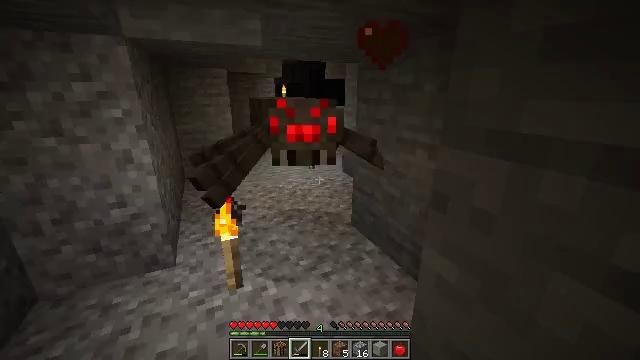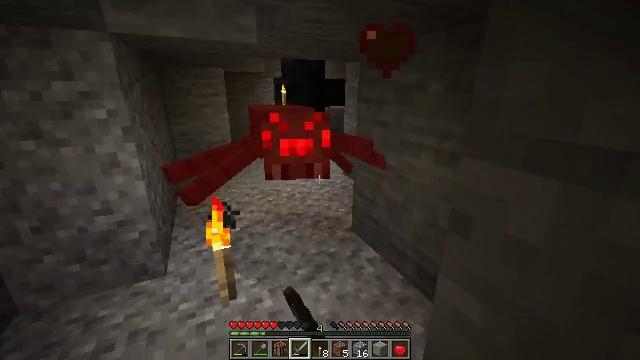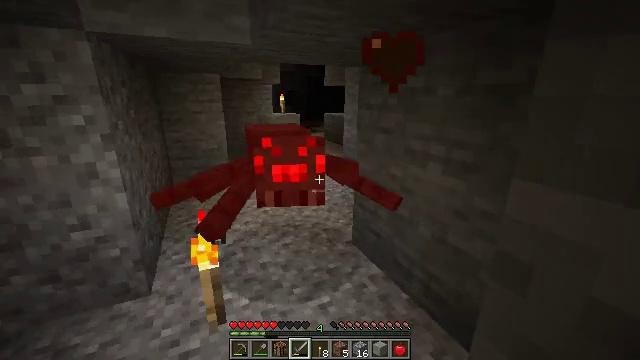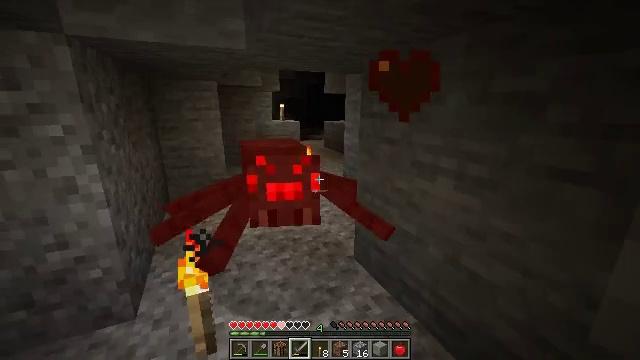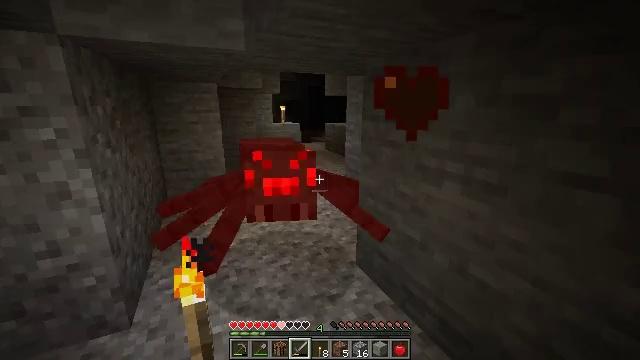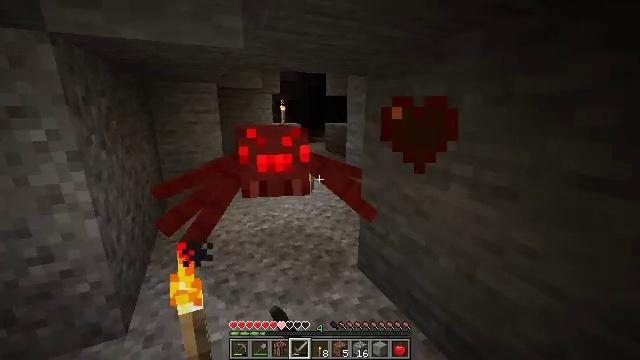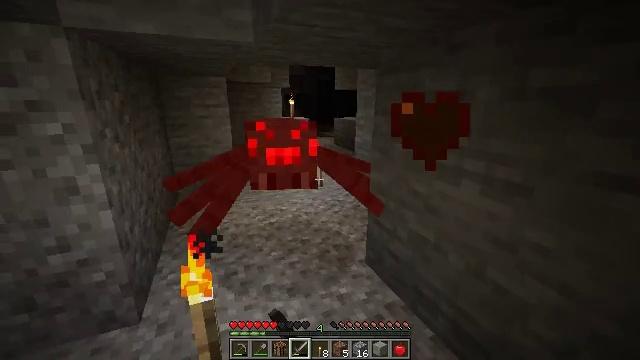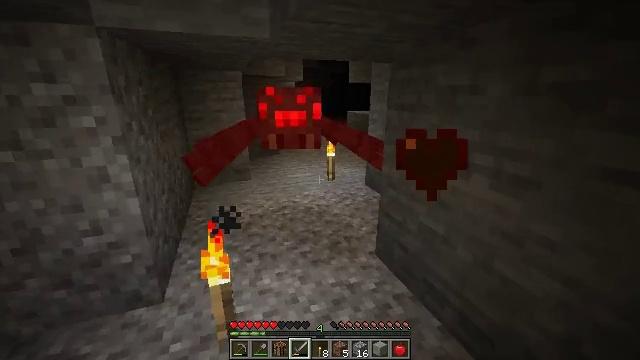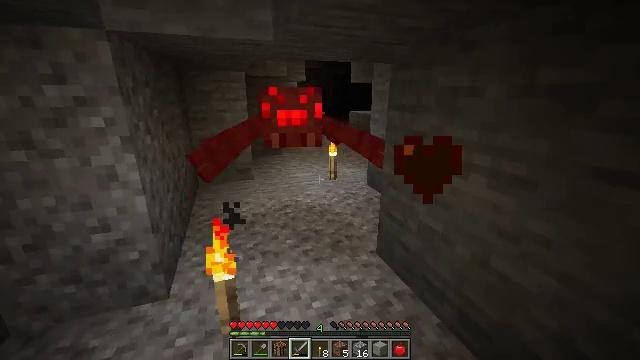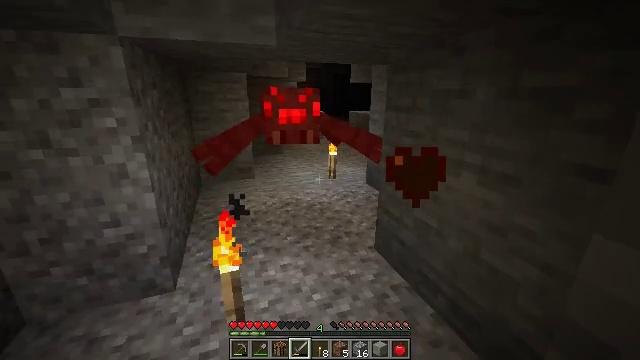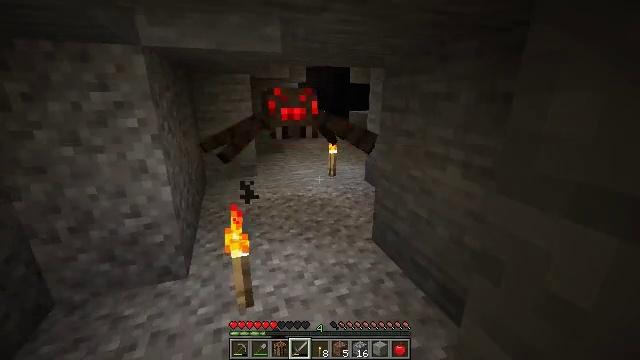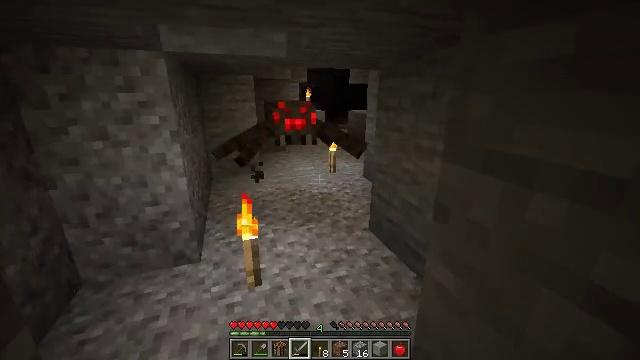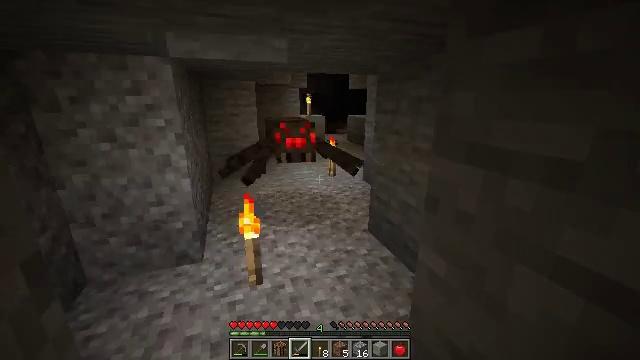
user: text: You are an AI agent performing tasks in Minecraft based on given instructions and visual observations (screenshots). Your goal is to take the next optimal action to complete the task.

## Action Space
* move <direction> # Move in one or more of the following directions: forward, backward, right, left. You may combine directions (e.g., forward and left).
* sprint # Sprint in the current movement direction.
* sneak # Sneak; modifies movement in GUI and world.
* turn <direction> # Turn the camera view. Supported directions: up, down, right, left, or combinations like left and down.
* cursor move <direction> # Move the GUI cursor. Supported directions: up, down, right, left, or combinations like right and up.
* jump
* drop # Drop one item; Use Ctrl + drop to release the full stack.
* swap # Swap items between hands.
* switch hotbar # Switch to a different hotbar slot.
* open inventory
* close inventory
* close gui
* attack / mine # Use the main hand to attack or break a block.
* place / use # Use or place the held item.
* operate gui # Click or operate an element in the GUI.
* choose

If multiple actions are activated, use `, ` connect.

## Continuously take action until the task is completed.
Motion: motion action
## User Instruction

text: Kill the spider.
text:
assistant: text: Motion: move forward, attack / mine
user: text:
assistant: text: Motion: move forward, turn up, attack / mine
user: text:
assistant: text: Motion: turn up
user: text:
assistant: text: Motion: attack / mine
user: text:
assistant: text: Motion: attack / mine
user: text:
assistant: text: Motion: turn left and down, attack / mine
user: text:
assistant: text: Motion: move back, turn left and down
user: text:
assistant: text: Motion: move back, attack / mine
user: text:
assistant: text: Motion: move back, attack / mine
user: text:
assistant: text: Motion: move back, attack / mine
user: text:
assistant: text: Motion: no_op
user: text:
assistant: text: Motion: turn up
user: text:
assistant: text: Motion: attack / mine